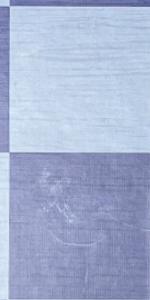
Label: Empty